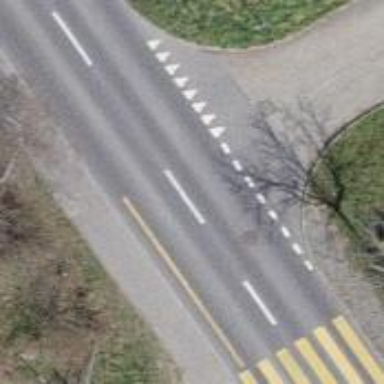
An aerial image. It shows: Road with "give way" sign.